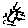
Label: sun